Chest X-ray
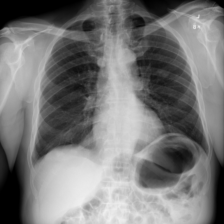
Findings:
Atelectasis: negative
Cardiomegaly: negative
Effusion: negative
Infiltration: negative
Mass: negative
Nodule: negative
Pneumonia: negative
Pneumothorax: negative
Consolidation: negative
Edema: negative
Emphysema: positive
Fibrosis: negative
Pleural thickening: negative
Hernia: negative